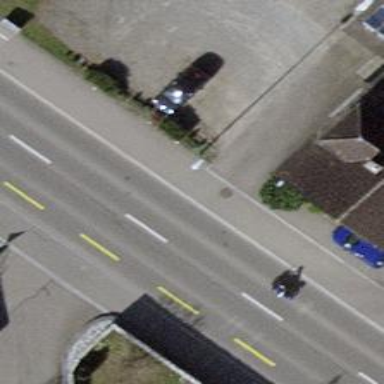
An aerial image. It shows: Secondary road with asphalt surface and dedicated cycle lane on the left.